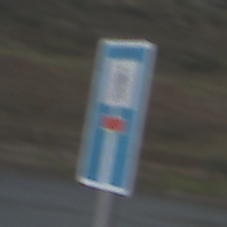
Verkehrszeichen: SackgasseFussgaengerDurchlaessig
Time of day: SunriseSunset
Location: Outdoor (RoadRail)
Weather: PartlyCloudy
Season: NotSpecified
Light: Natural